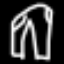
Label: pants